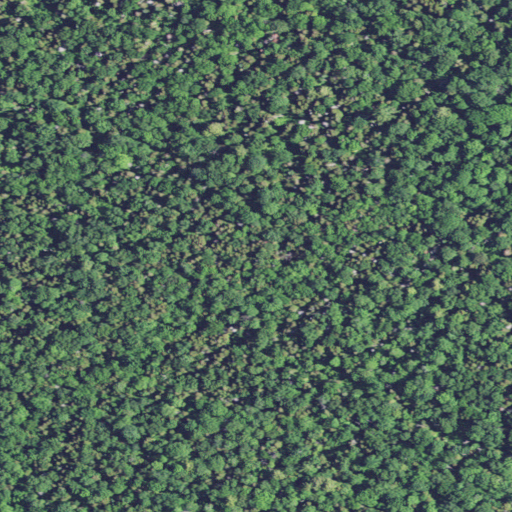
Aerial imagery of island in Wisconsin named Rocky Island containing evergreen forest, mixed forest, and woody wetlands